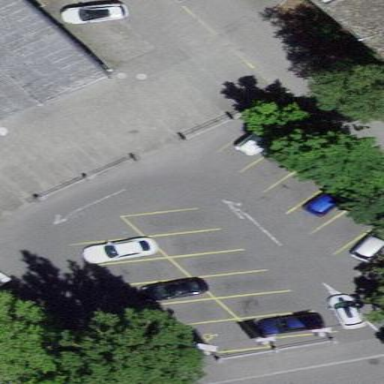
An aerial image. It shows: Parking area with surface.